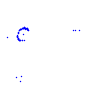
Particle: proton